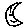
Label: moon